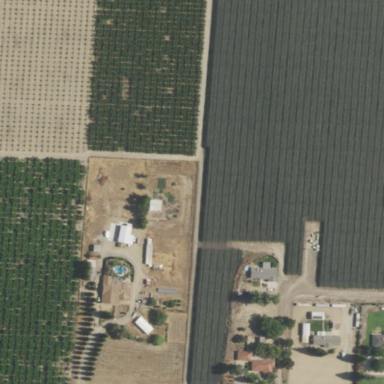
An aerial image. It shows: Orchard with field cropland.